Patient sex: M
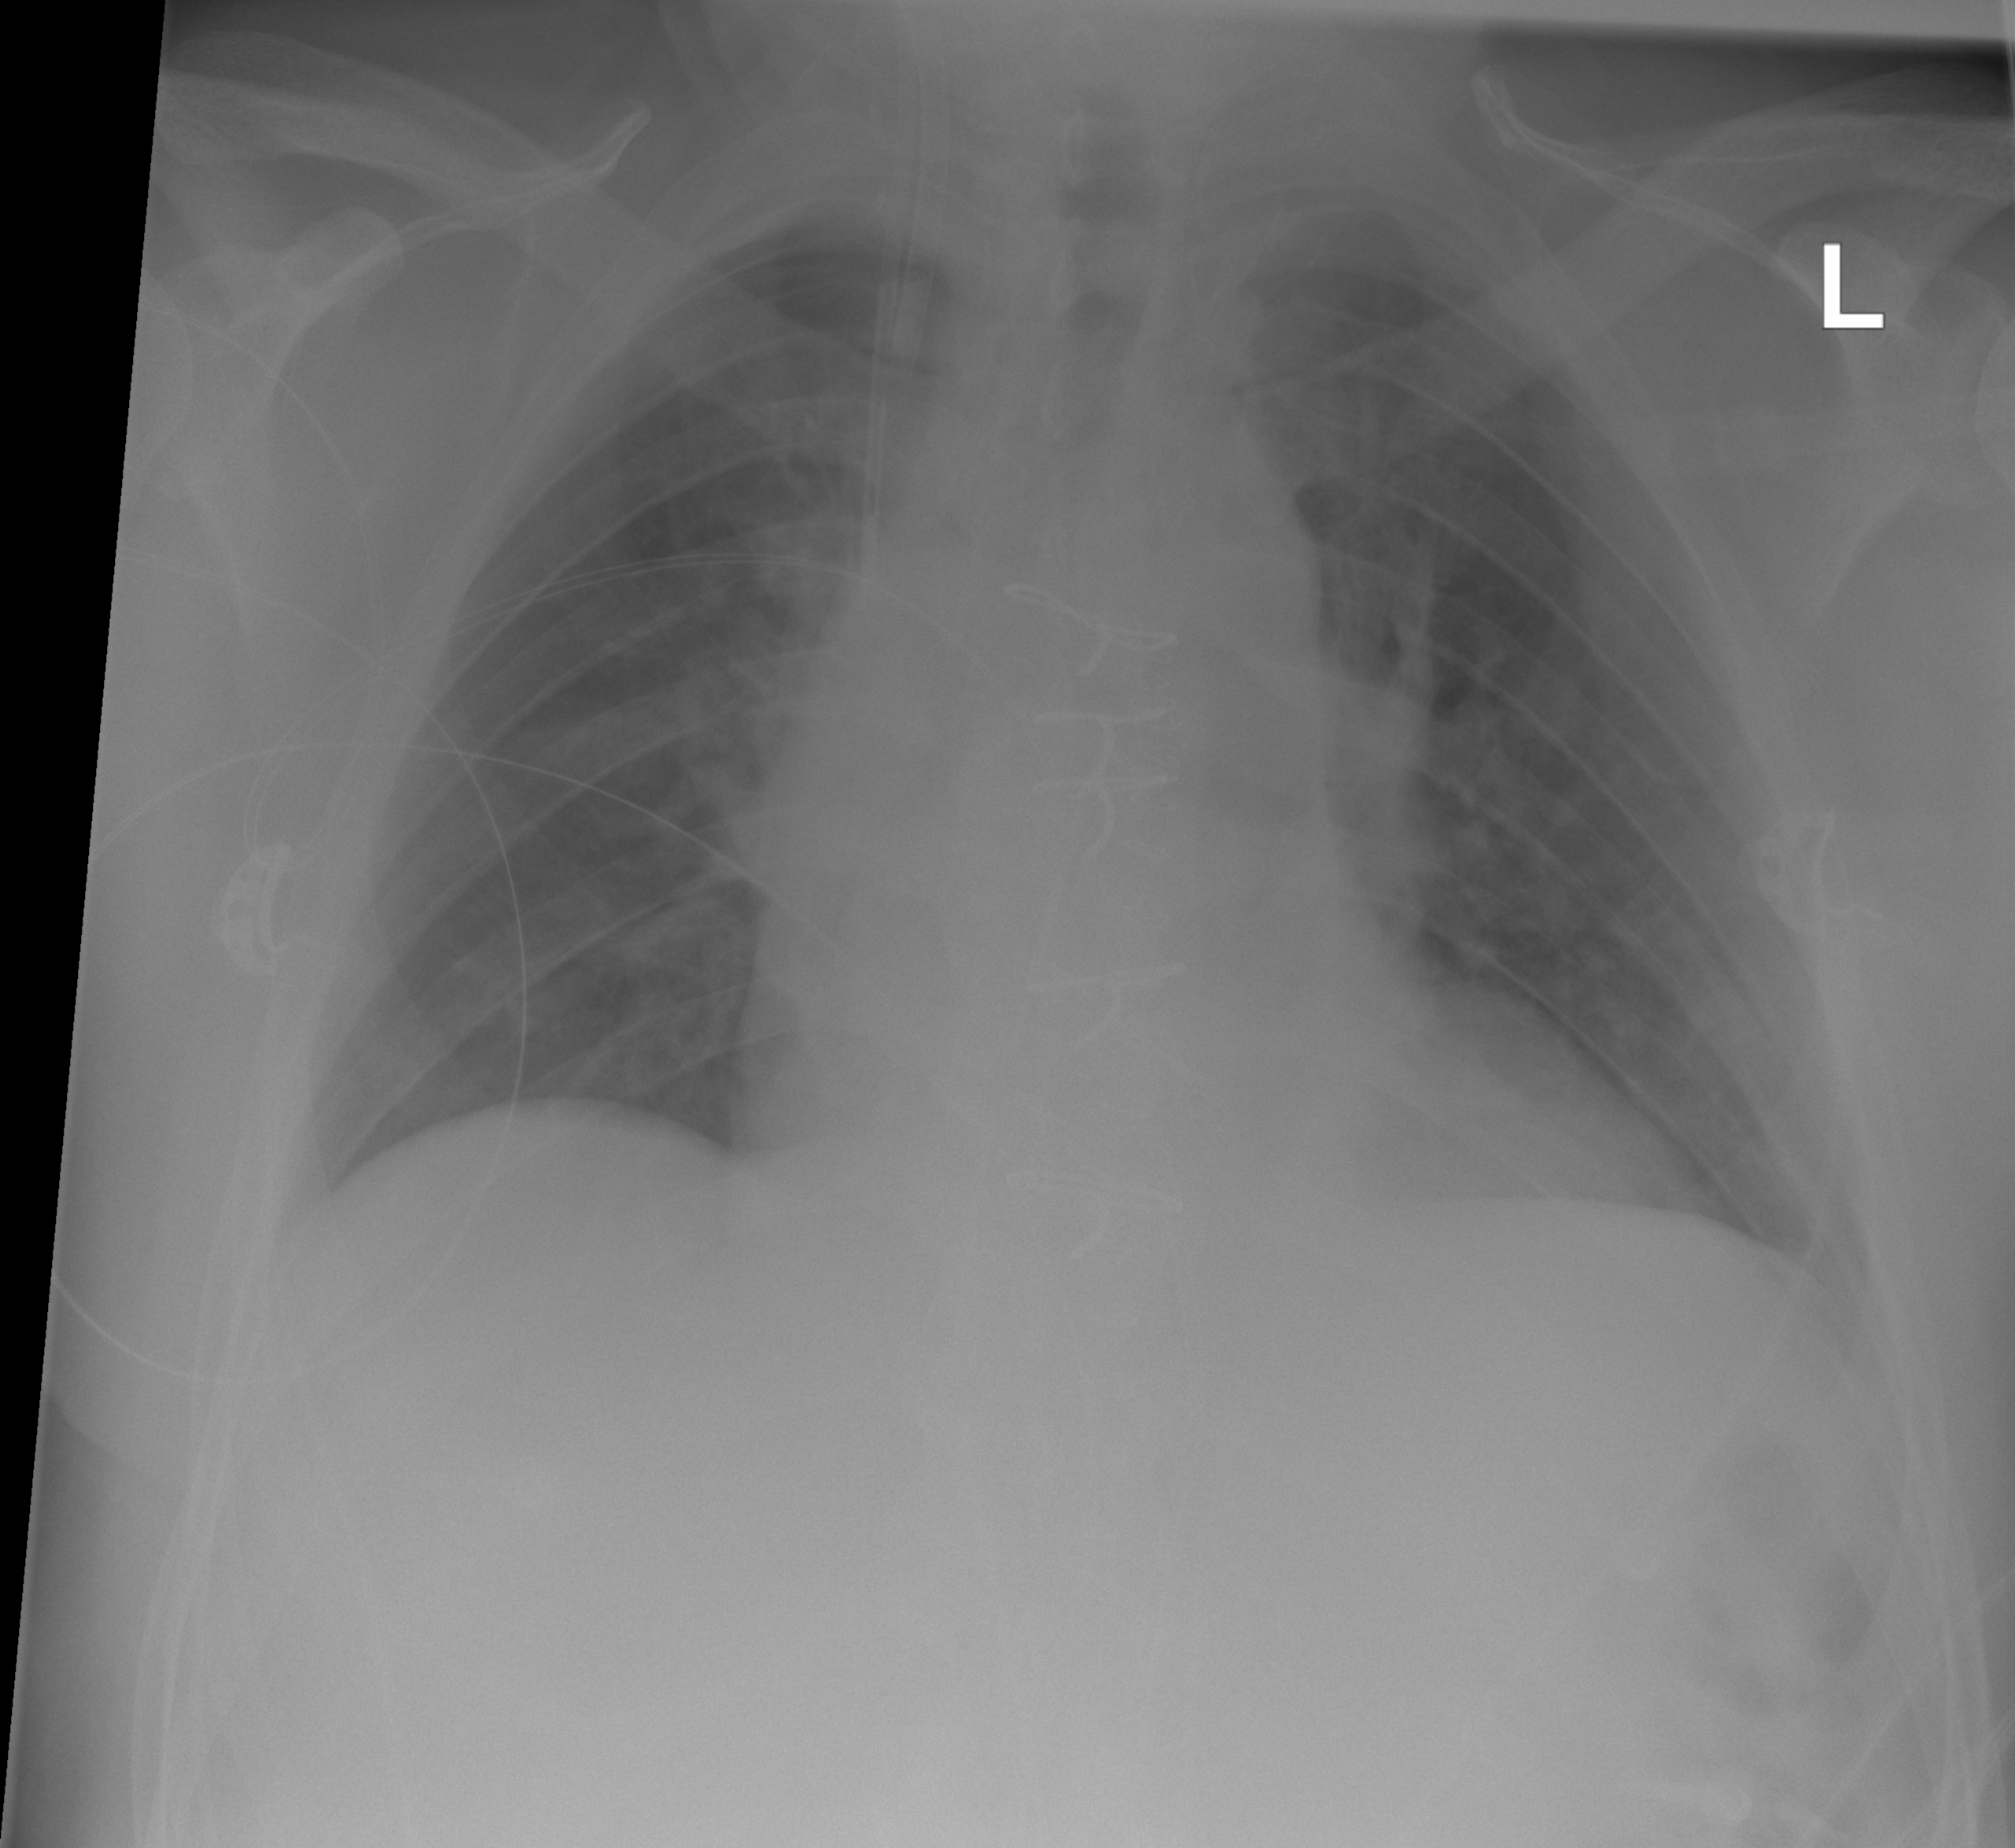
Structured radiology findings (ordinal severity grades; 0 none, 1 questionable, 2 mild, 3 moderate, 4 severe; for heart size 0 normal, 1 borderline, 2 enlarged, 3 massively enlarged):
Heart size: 1
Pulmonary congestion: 1
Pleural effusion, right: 0
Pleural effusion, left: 1
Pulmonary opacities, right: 0
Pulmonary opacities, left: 0
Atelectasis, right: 1
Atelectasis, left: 2